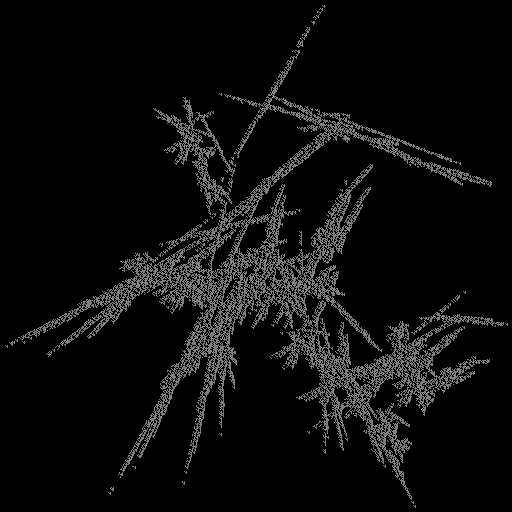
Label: groundpine